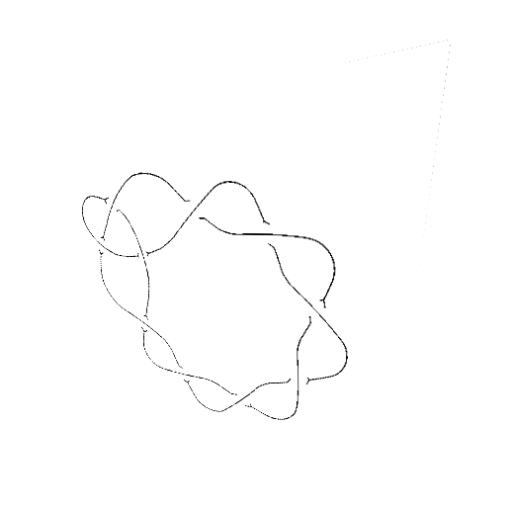
Crossing number: 10